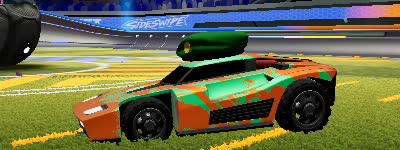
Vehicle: breakout